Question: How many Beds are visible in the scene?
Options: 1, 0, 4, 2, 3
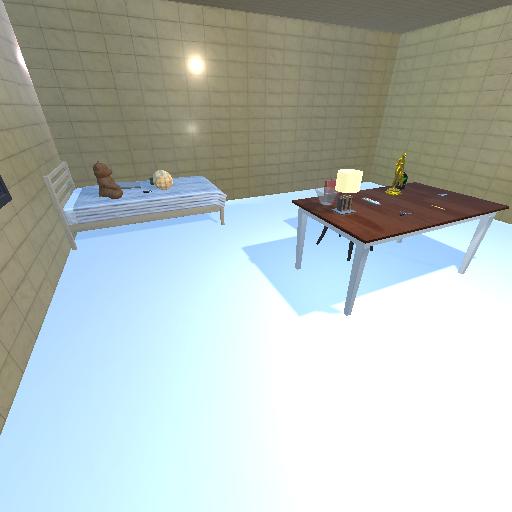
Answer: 1